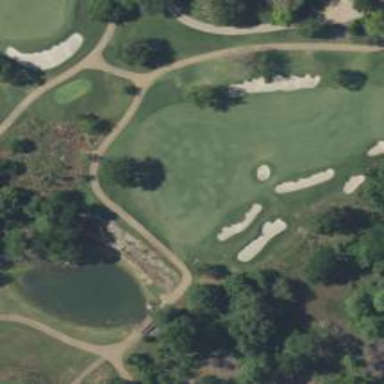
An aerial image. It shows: Golf hole.